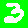
Digit: 3